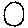
Label: circle